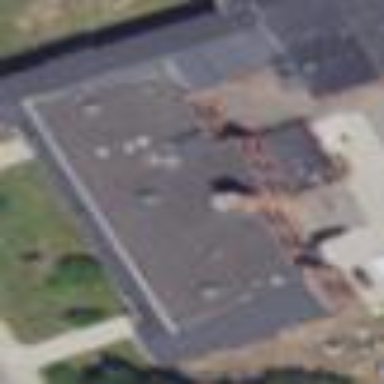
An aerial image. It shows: School building.